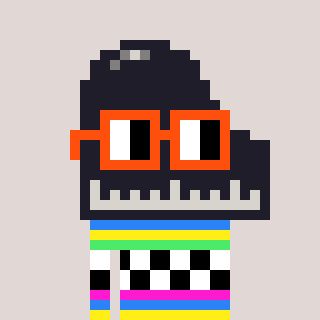
a pixel art character with square orange glasses, a piano-shaped head and a slimegreen-colored body on a warm background